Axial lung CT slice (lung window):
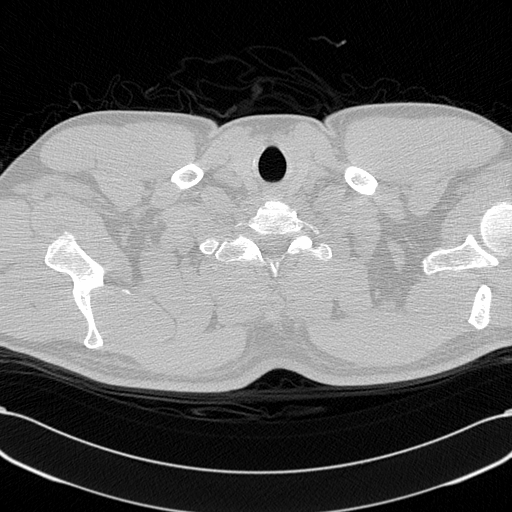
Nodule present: no